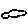
Label: cloud